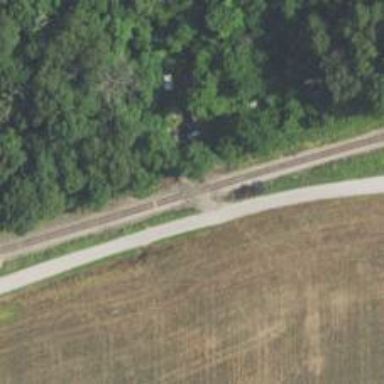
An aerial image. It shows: Level crossing along the railway.